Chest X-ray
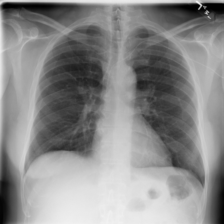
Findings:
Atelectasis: negative
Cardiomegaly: negative
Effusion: negative
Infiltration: negative
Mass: negative
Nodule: negative
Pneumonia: negative
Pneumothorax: negative
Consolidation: negative
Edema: negative
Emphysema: negative
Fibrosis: negative
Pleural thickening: negative
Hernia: negative